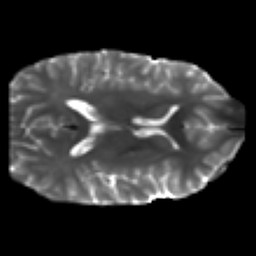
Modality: T2w
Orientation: axial
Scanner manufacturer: ge
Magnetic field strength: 3 T
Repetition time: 7.98 s
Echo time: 0.0701 s